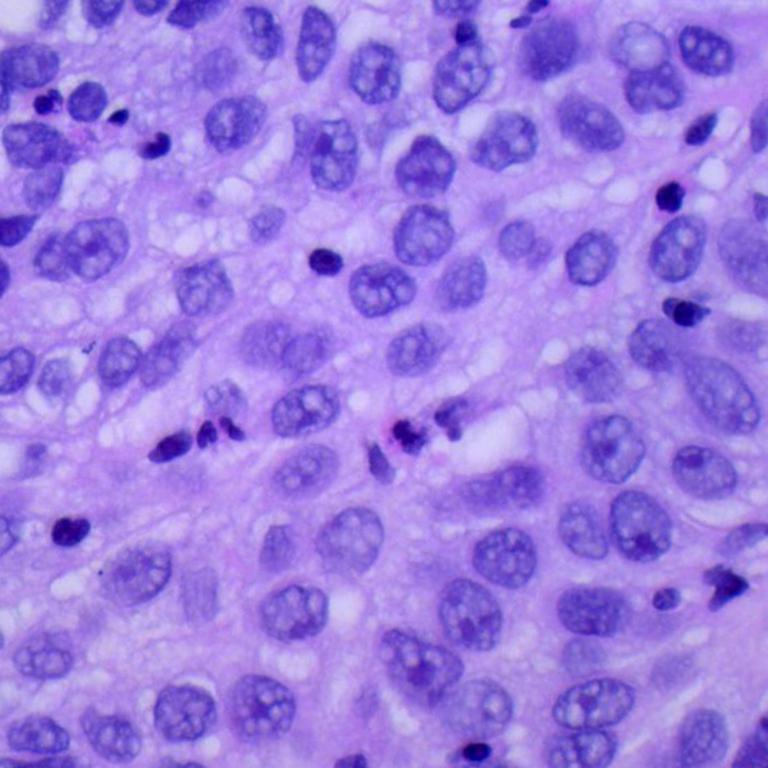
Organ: lung
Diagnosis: squamous carcinomas